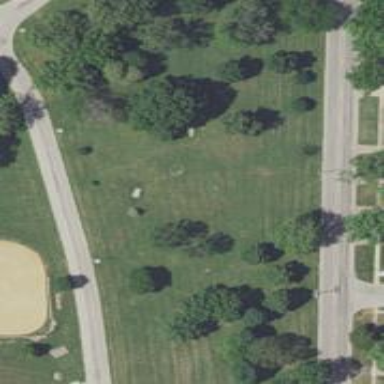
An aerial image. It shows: Disc golf basket.